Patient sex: M
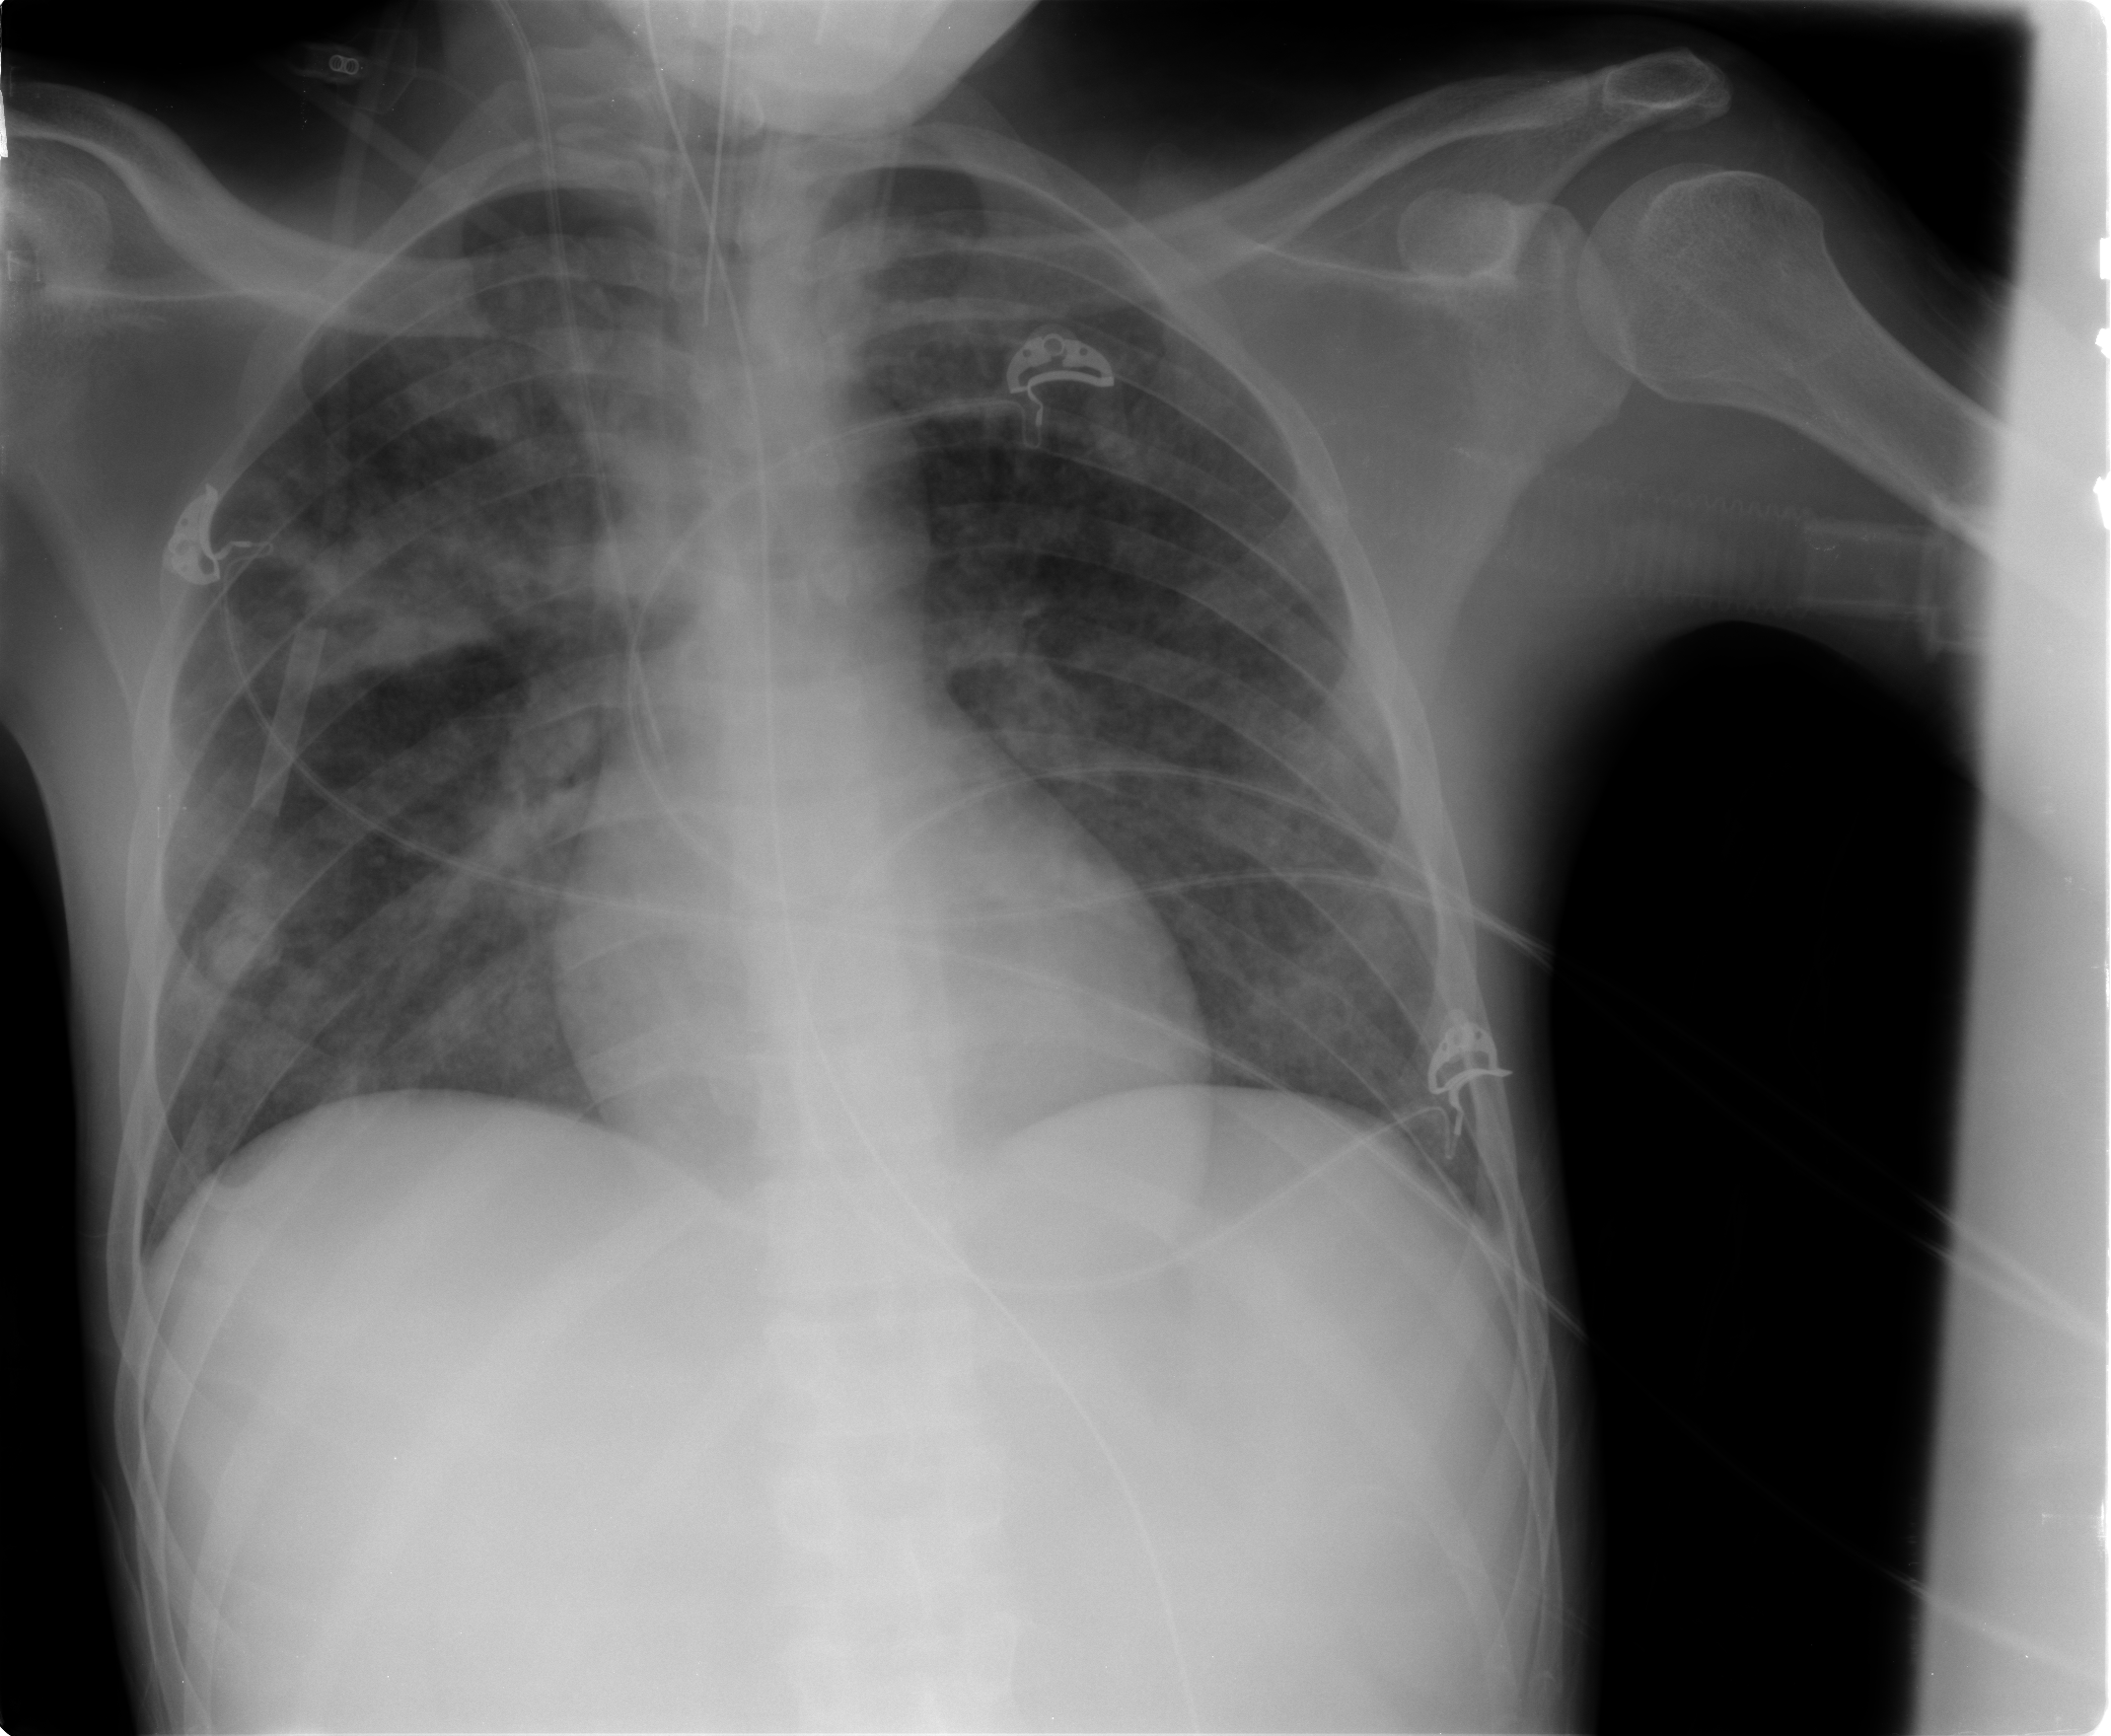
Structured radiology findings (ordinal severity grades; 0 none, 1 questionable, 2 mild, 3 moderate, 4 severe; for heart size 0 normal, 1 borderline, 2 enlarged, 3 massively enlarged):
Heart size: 0
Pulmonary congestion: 1
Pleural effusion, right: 0
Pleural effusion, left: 0
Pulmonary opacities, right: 3
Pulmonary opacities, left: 3
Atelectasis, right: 2
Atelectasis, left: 1